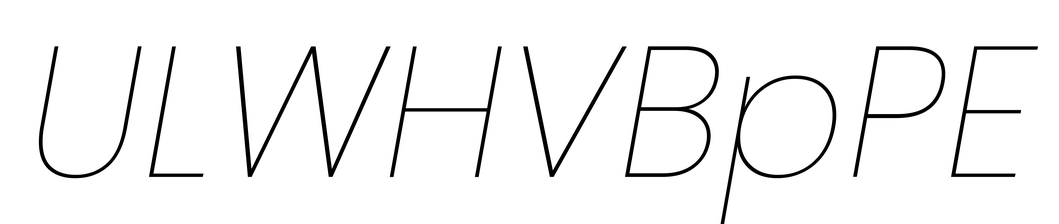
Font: Poppins-ThinItalic